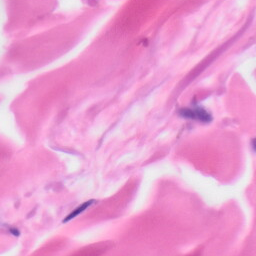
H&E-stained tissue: Skin